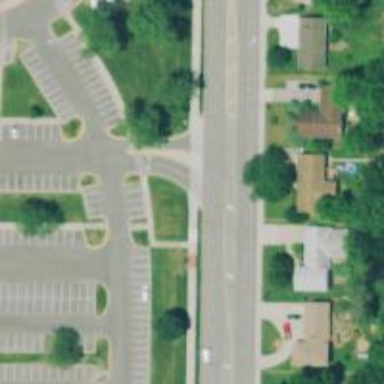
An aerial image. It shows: Solid stop line on the road.